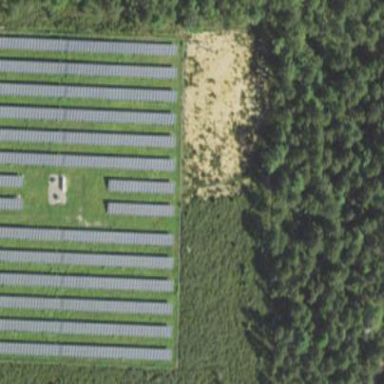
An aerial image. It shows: Solar power plant with photovoltaic technology surrounded by fence.